Interaction volume radius: 5 \u00c5
Interaction volume height: 20 \u00c5
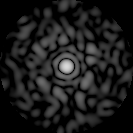
Disorder parameter: 0.8203